Question: I have written a code that saves "arp -a" data into notepad file. The problem is that this output comes like a single string but I would like to display the arp cache table into rows and columns format (like most network monitoring tools do). I need a way to so I can use that data structure to perform further tasks. Below is some code I came through:
'''
public String getMacAddress() throws SocketException, UnknownHostException{
NetworkInterface netint = NetworkInterface.getByInetAddress(InetAddress.getLocalHost());
StringBuilder sb = new StringBuilder();
byte [] mac=netint.getHardwareAddress();
for (int i = 0; i < mac.length; i++) {
sb.append(String.format("%02X%s", mac[i],""));
}
return sb.toString();
}
public StringBuilder IPtoHex(String IP){
String [] address = IP.replace(".", ":").split(":");
StringBuilder str = new StringBuilder();
for(String s : address){
s=Integer.toHexString(Integer.parseInt(s));
s=(s.length()<2)?"0"+s:s;
str.append(s);
}
...
}
'''
I want the output to look like something like this:

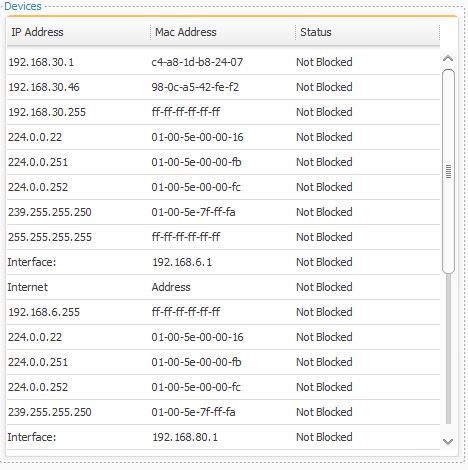
Answer: Create a Java class that represents the structure you need. Something like this:
'''
public class ArpEntry {
private String ip;
private String mac;
// getters and setters
}
'''
When you run 'arp -a' (<URL>, you only need to create a new 'ArpEntry'object for every arp entry and set its properties to make them available to perform any further tasks you need.